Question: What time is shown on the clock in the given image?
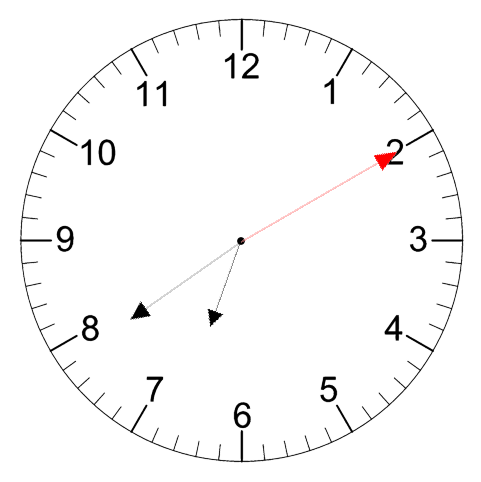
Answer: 06:39:10